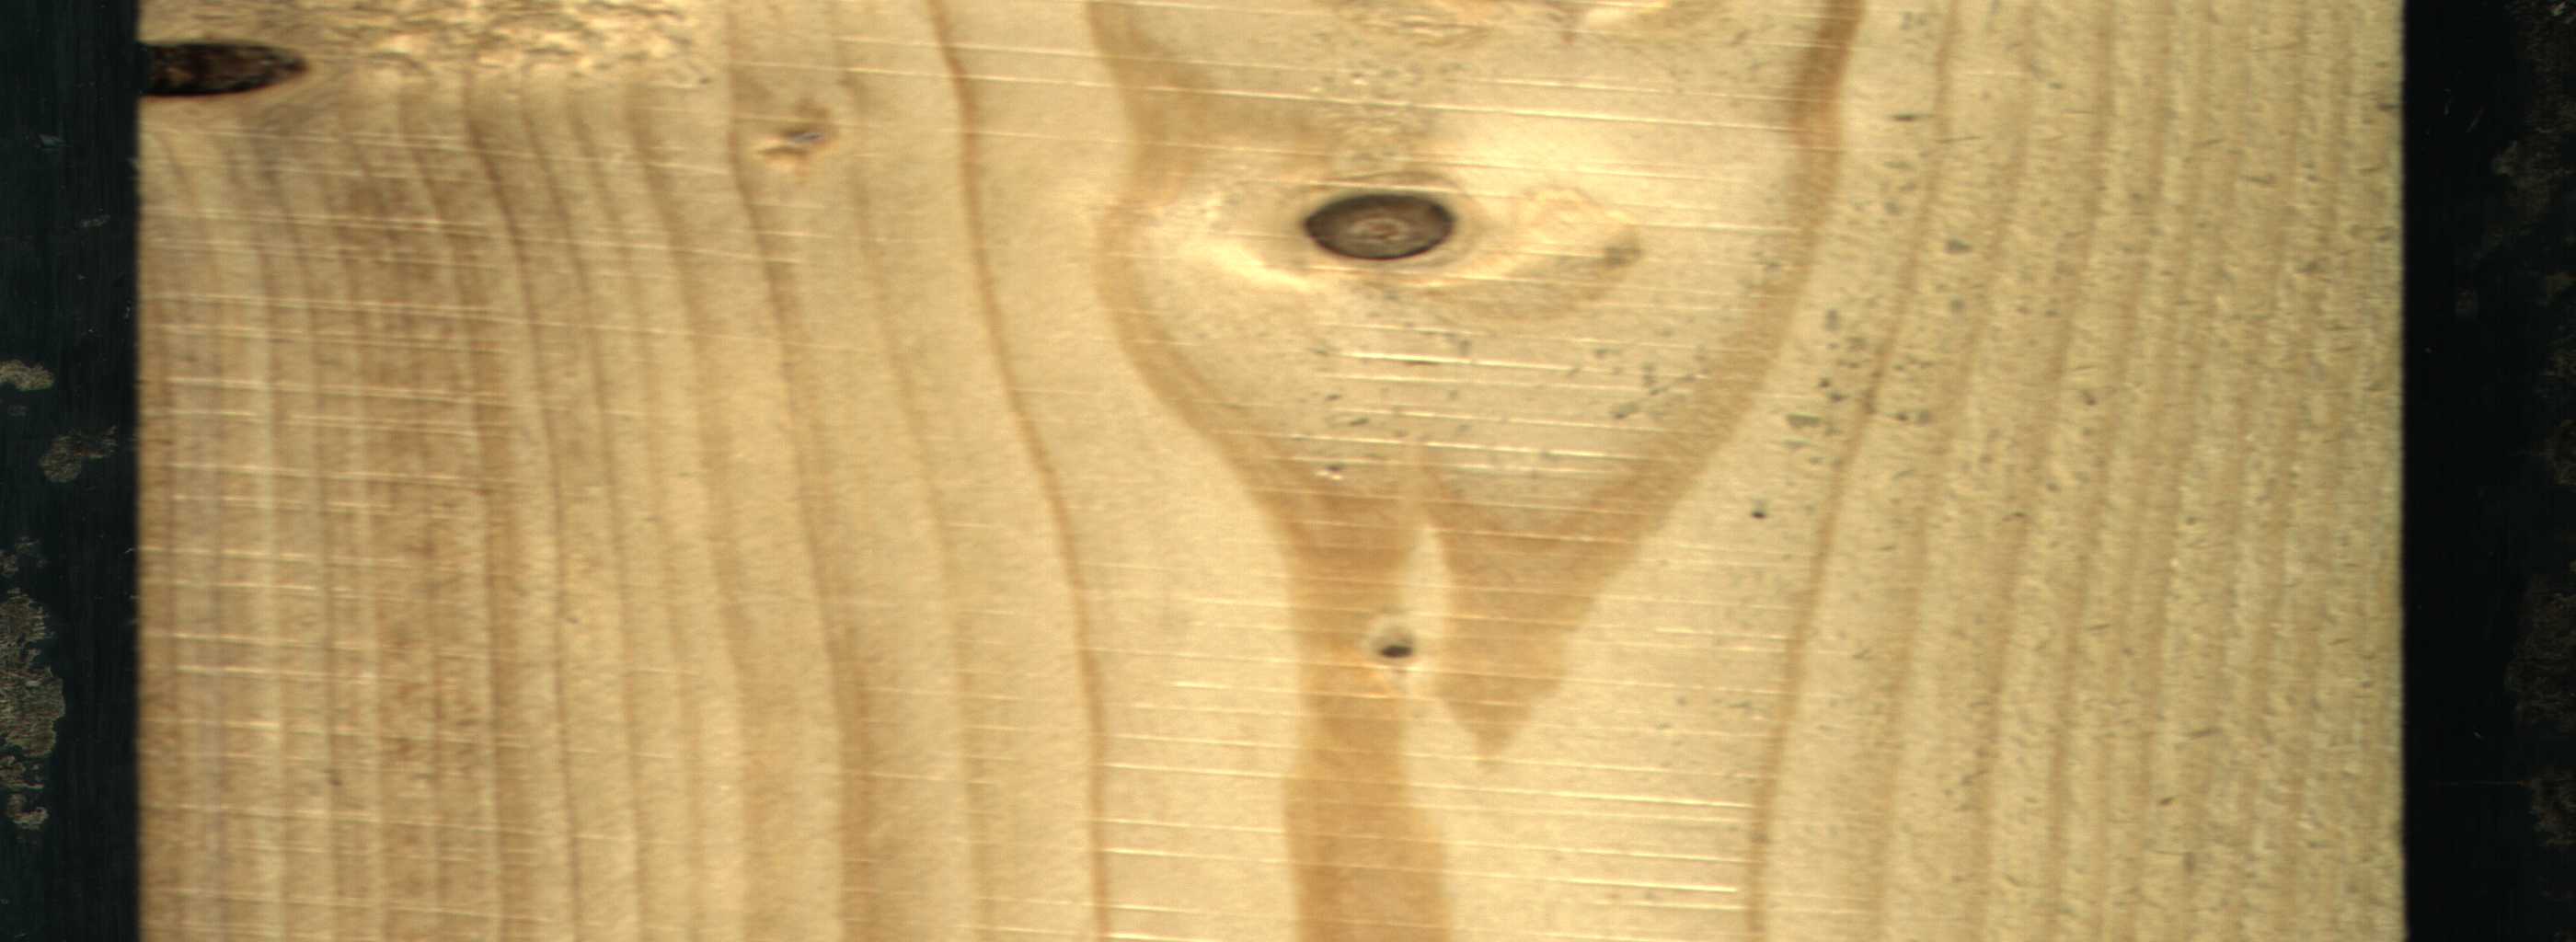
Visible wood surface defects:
Knot_missing
Live_Knot
Live_Knot